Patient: sex F, age 60
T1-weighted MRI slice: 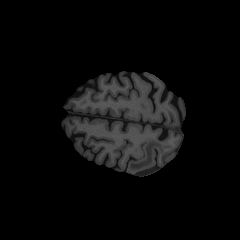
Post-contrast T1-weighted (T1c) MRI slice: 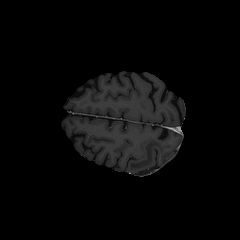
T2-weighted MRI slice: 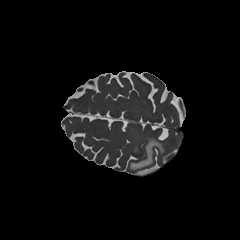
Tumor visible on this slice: yes
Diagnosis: Glioblastoma, IDH-wildtype
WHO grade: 4